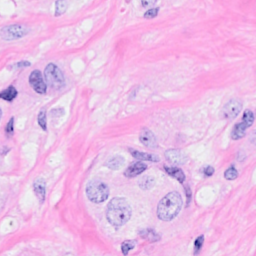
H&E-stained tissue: Breast